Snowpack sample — Rabbit Ears Pass, Jackson County, Colorado, USA (12/17/25, 1:08 PM MST)
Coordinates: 40.387, -106.625
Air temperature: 34 °F
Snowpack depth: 46 cm
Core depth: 10 cm
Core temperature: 30.2 °F
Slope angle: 6°, slope face: 165°
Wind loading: medium
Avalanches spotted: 0
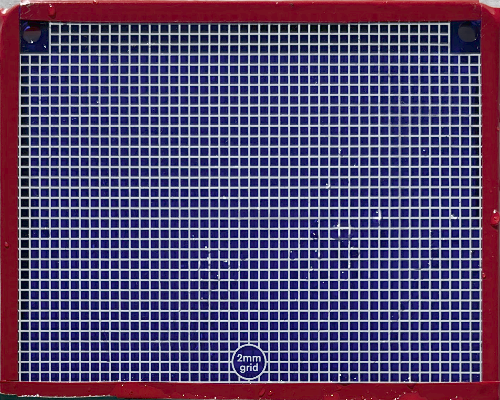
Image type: profile
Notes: No avalanches spotted nearby, although collected in a meadowy area with minimal risk on this face of the pass.